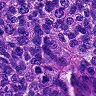
Metastatic tissue present: yes